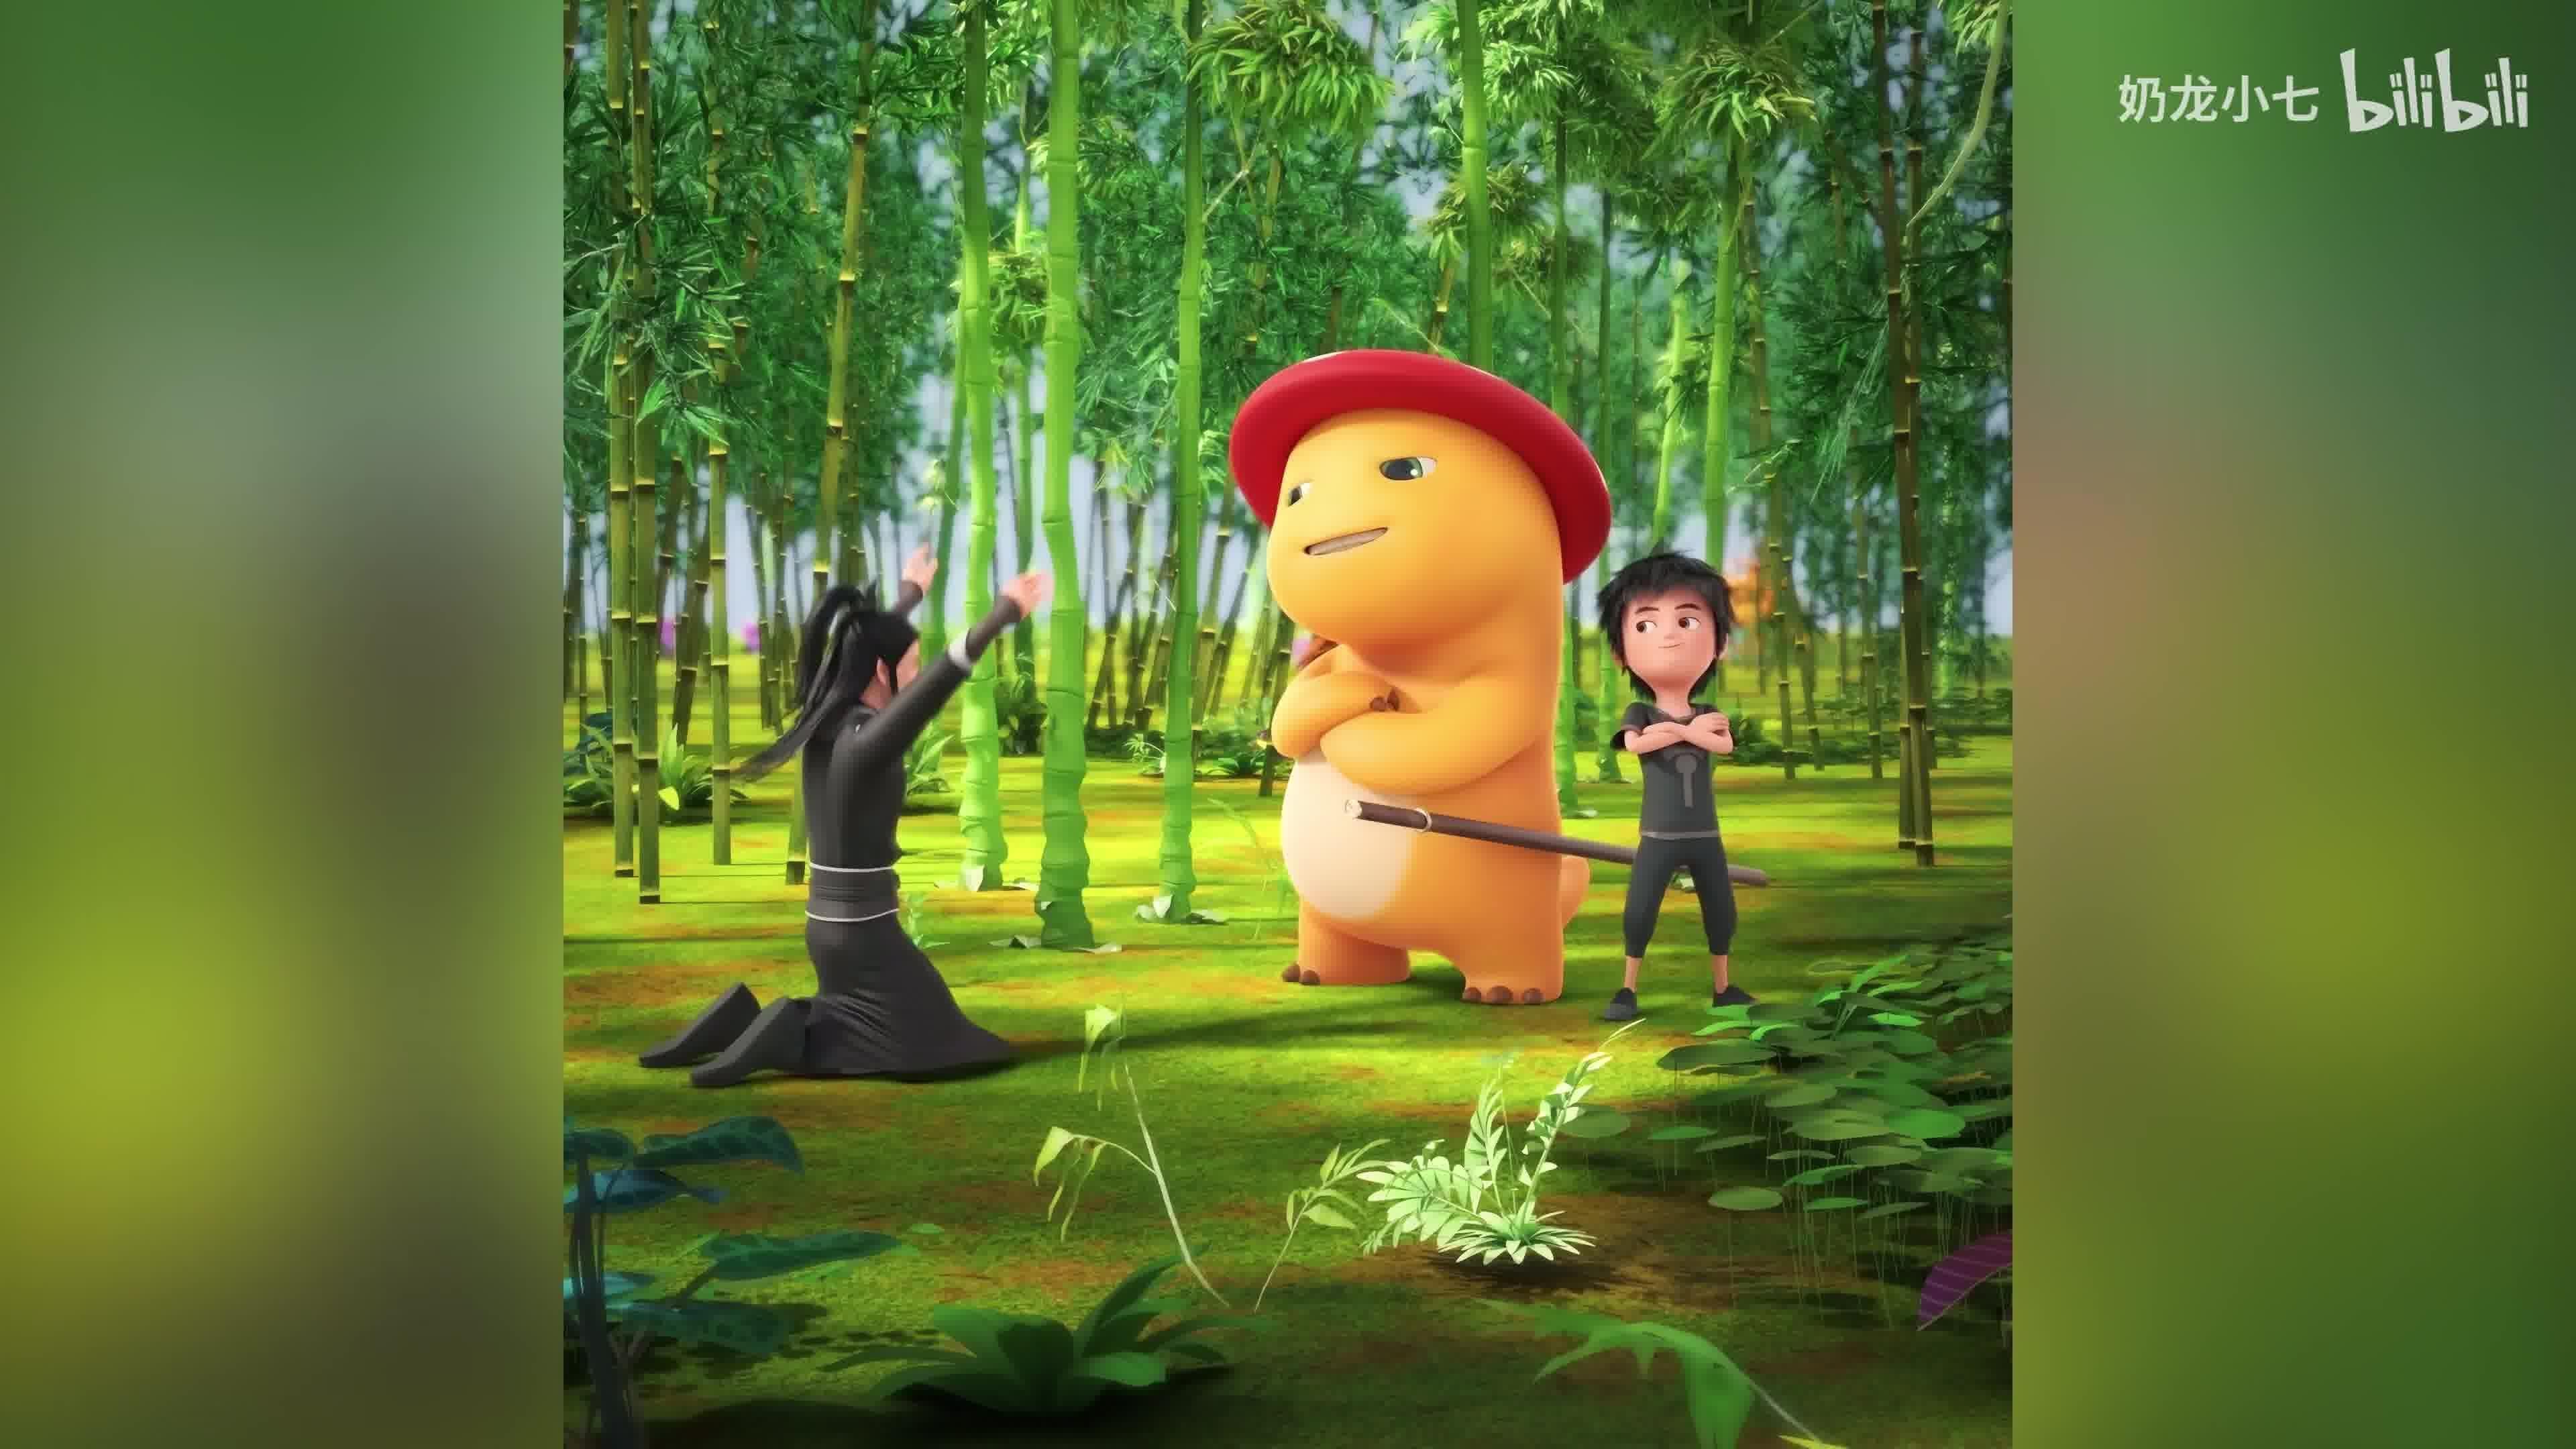
Label: nailong